Chest X-ray:
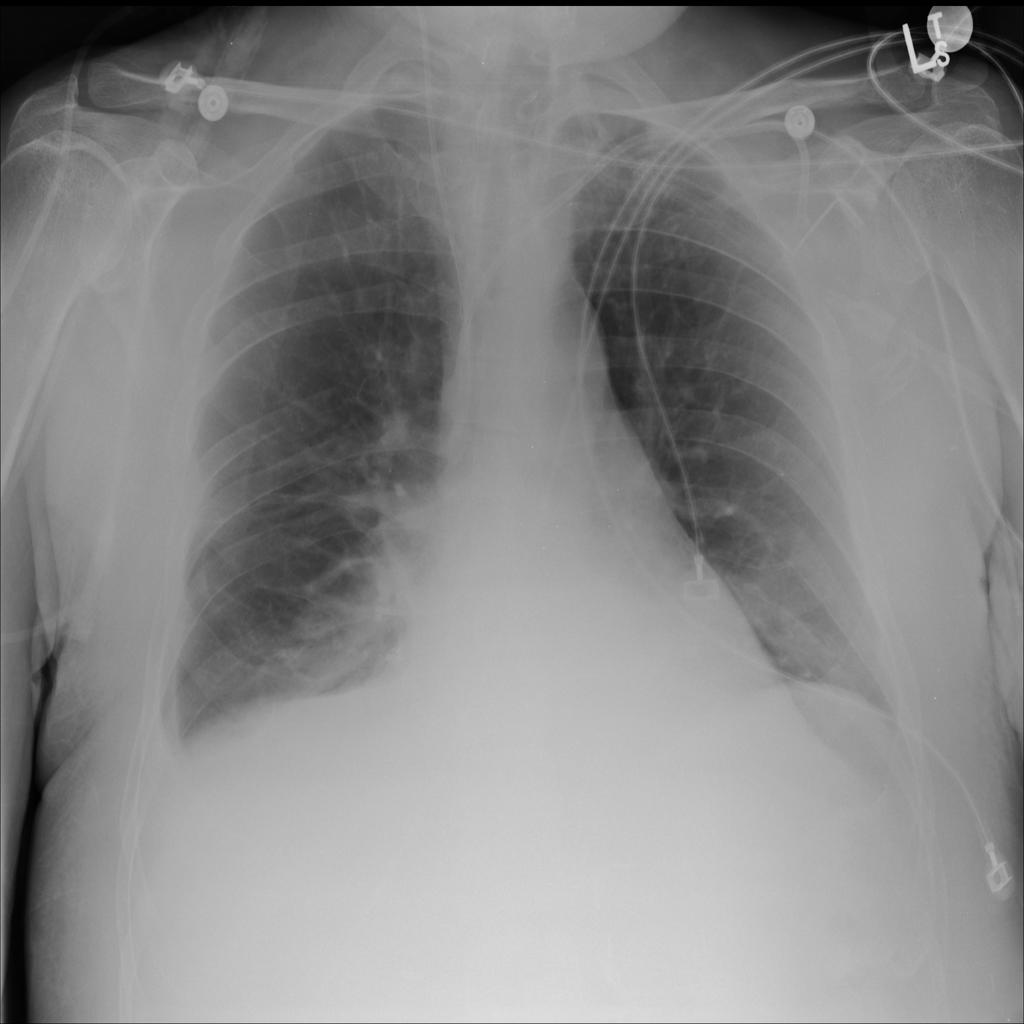
Findings: Effusion, Consolidation, Fracture
No abnormal finding: no